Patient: sex F, age 60
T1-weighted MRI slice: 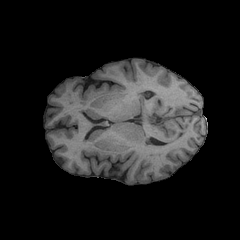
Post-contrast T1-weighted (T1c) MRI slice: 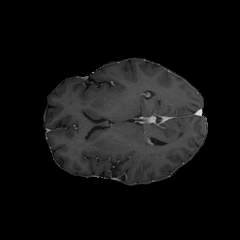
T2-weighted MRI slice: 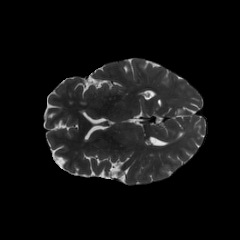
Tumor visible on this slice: no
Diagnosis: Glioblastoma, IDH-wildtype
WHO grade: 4